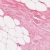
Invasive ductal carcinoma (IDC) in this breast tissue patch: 0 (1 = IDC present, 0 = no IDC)